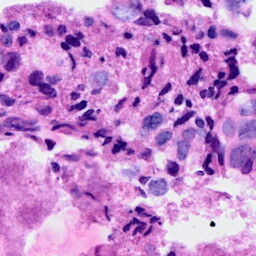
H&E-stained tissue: Breast